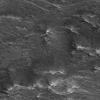
Atmospheric dust classification: not_dusty